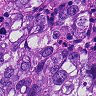
Metastatic tissue present: yes